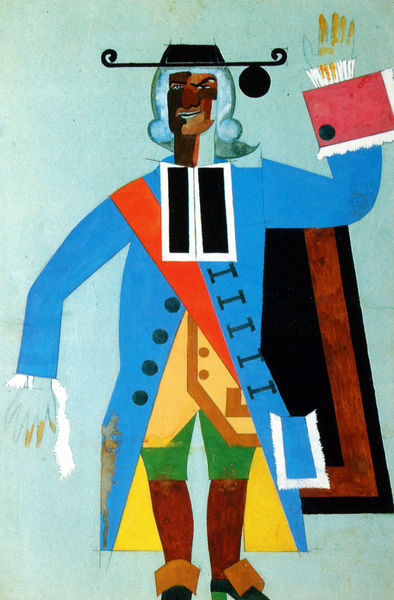
Titel: Ein Kostümentwurf
Künstler: Ignatij Niwinskij
Standort: Moskau
Institution: Bachruschin-Museum
Schlagwörter: blau, hand, mann, umhang, gelb, grün, braun, bunt, finger, grau, hut, schwarz, rot, expressionismus, hose, jacke, richter, gesicht, bild, bildnis, hände, portrait, porträt, figur, haare, mantel, knopf, locken, perücke, schärpe, schuhe, hosen, moderne, farben, flächen, frack, knöpfe, weste, collage, abstrahiert, pink, strümpfe, buch, stücke, uniform, kugel, manschette, manschetten, offizier, scherpe, stiefel, geometrisch, karte, taschentuch, pfarrer, pastor, priester, geometrie, schnallen, latz, quadratisch, marionette, teile, kniehosen, scherbe, beffchen, musketier, klebebild, oerücke, pfäffchen